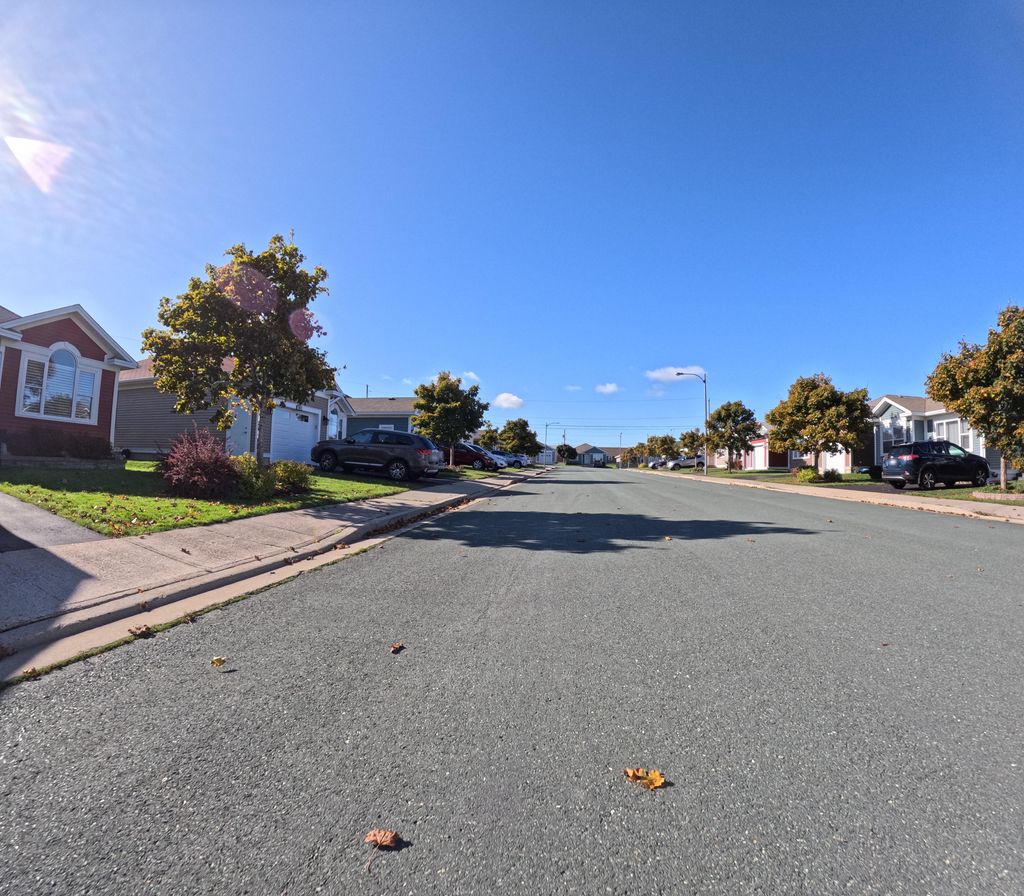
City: st_johns